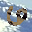
Label: 6